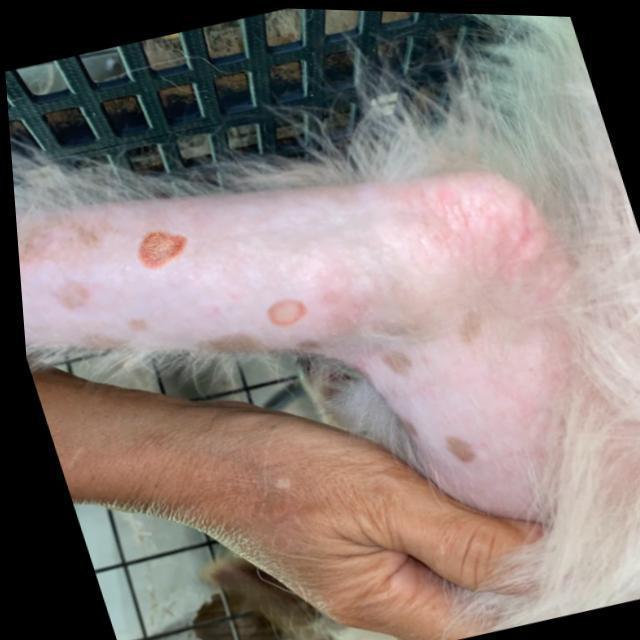
Canine ringworm (Dermatophytosis) — fungal infection caused by Microsporum or Trichophyton. Presents with circular alopecia, scaling, crusting, and broken hairs.